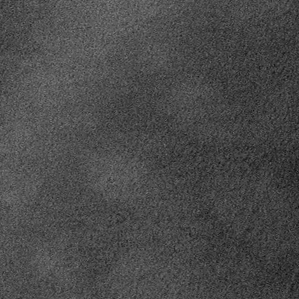
Label: frost